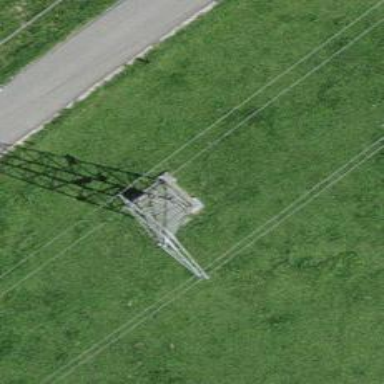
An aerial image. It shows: Lattice structure tower.